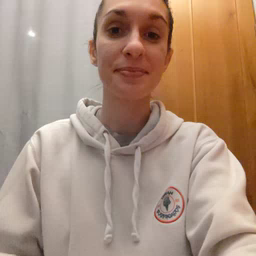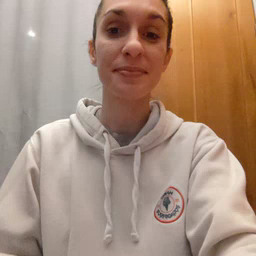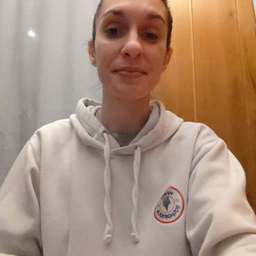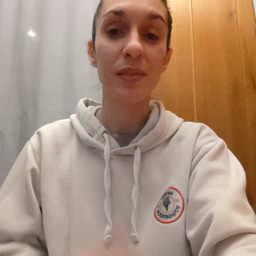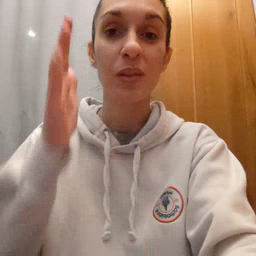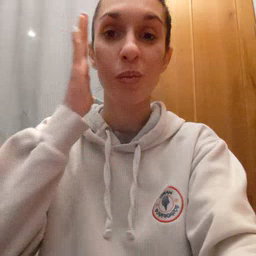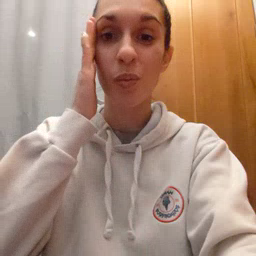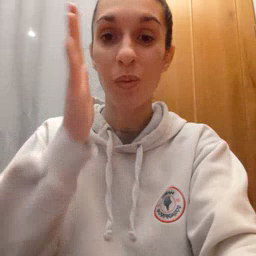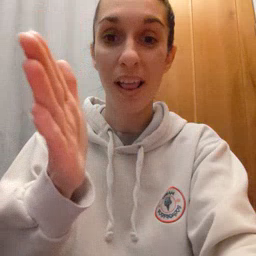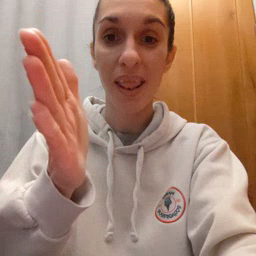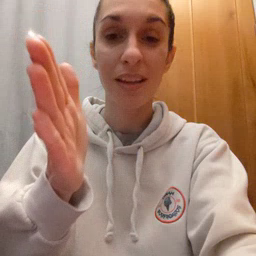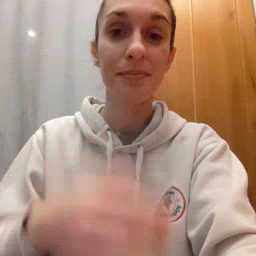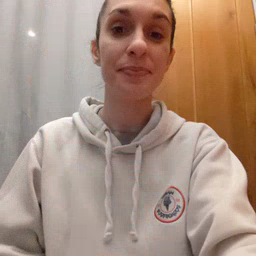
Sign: will